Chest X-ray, PA view. Patient: 46 years old, sex M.
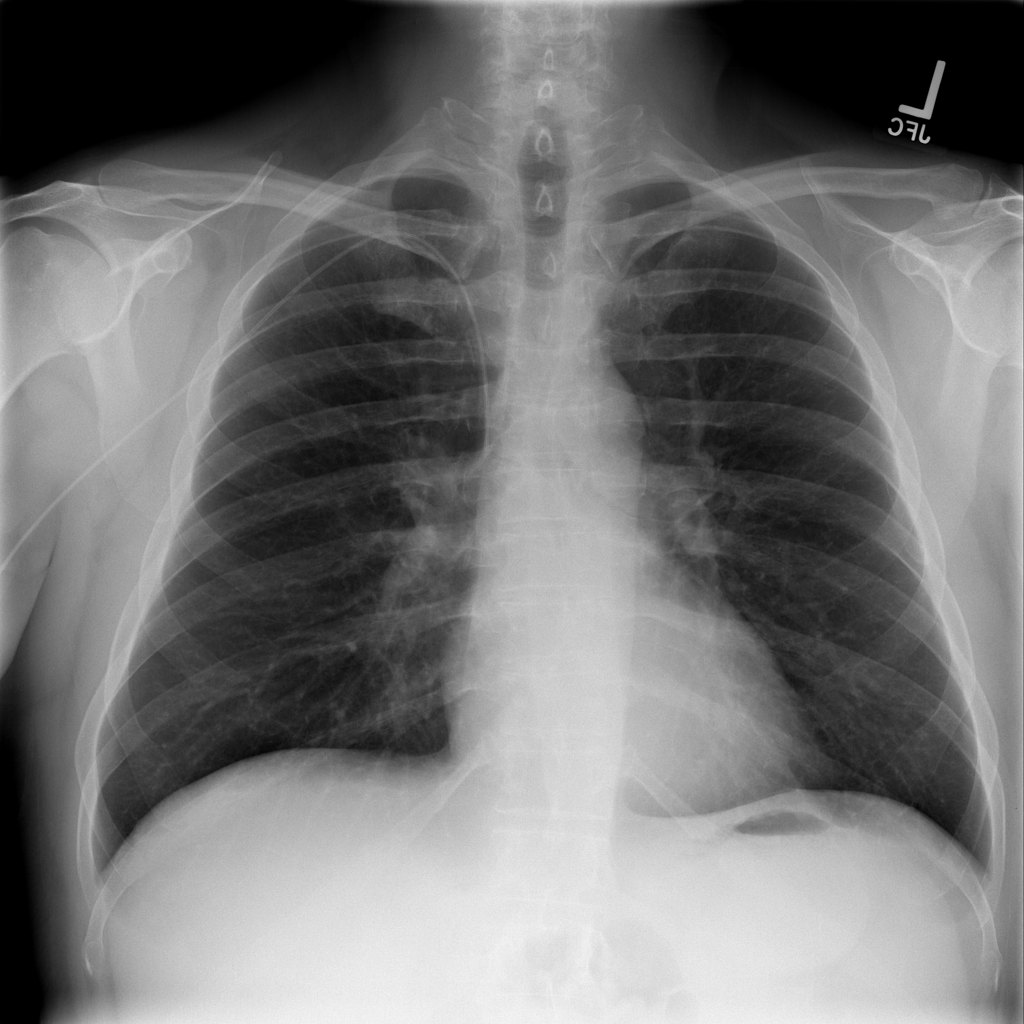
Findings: No Finding